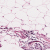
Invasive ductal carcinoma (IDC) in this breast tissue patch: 1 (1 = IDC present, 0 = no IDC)